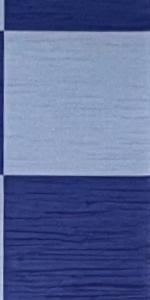
Label: Empty